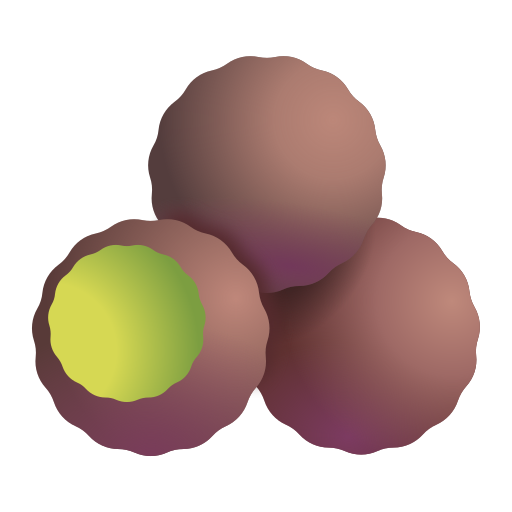
falafel color